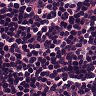
Metastatic tissue present: no